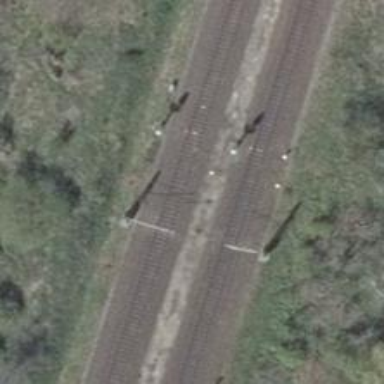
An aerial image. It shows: Railway signal.